Question: How to identify the approximate surrounding rectangle of the given dots?
Expected output: as shown by the upper part of the below image.
Input: the lower part.

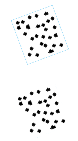
Answer: My suggestion is do the follow two steps:
1. Find the convex hull of the points
2. Find a minimum bounding box of a convex polygon can be solved in O(n), following by this algorithm
: Okay actually the above 2 steps is not enough to be a correct and accepted answer.
Before these 2 steps, you have to preprocess the set of point first.
1. Check if any 3 or more points are collinear, remove those points except the two end points.
2. After step 1, you should now get a set of points that have no 3 or more points are collinear.
check the size of set : if it has only 1 point or 2 points left, you have to special handle them (for 1 point you may just find any minimal box to contain it by your own method; for 2 points maybe make them become the bounding box's diagonal?)
If the resulting set has >= 3 points left, then just follow my original 2 steps: convex hull + rotating calipers
cheers.